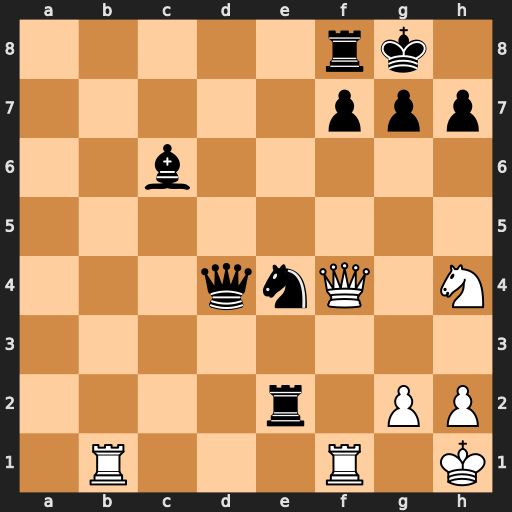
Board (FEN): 5rk1/5ppp/2b5/8/3qnQ1N/8/4r1PP/1R3R1K
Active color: w
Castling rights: -
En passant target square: -
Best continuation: Qxf7+ Rxf7 Rb8+ Qd8 Rxd8+ Be8 Rxe8+ Rf8 Rfxf8#